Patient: sex M, age 64
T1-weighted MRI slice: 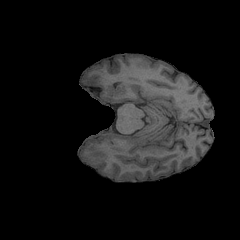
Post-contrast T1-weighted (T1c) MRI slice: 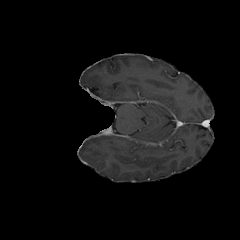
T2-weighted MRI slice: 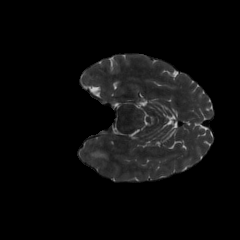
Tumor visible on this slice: yes
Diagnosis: Glioblastoma, IDH-wildtype
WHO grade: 4